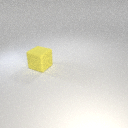
large yellow rubber cube